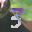
Label: 3